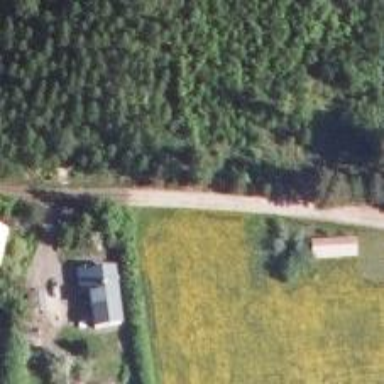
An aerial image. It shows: Residential road with grade 3 tracktype.